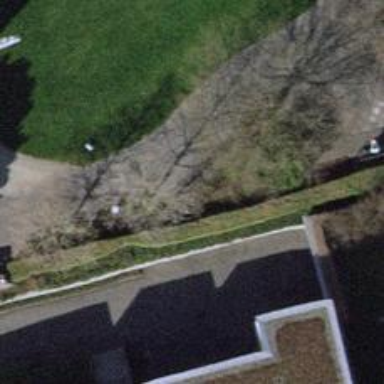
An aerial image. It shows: Bench for seating.